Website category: phone
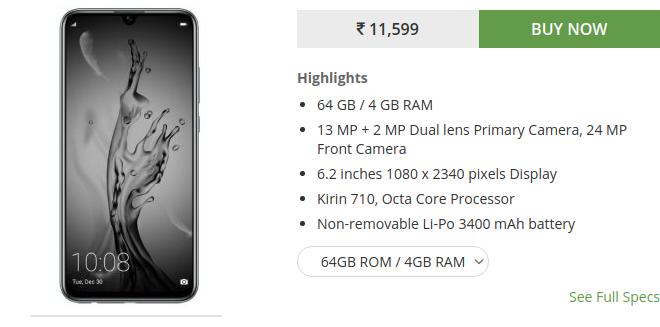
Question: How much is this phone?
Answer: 11,599

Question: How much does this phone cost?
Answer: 11,599

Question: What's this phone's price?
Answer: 11,599

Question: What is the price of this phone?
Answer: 11,599

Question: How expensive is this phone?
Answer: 11,599

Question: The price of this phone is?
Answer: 11,599

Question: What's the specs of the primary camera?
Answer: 13 MP + 2 MP Dual lens Primary Camera

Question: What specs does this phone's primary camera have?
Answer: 13 MP + 2 MP Dual lens Primary Camera

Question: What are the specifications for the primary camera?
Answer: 13 MP + 2 MP Dual lens Primary Camera

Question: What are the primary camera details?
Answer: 13 MP + 2 MP Dual lens Primary Camera

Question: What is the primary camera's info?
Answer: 13 MP + 2 MP Dual lens Primary Camera

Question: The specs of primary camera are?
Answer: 13 MP + 2 MP Dual lens Primary Camera

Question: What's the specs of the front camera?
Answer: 24 MP Front Camera

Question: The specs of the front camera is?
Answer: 24 MP Front Camera

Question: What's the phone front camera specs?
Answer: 24 MP Front Camera

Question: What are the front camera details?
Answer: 24 MP Front Camera

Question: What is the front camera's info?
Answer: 24 MP Front Camera

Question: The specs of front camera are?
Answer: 24 MP Front Camera

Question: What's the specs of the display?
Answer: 6.2 inches 1080 x 2340 pixels Display

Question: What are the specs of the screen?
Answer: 6.2 inches 1080 x 2340 pixels Display

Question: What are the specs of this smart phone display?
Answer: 6.2 inches 1080 x 2340 pixels Display

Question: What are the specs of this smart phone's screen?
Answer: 6.2 inches 1080 x 2340 pixels Display

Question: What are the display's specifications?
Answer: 6.2 inches 1080 x 2340 pixels Display

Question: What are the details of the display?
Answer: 6.2 inches 1080 x 2340 pixels Display

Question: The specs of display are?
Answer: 6.2 inches 1080 x 2340 pixels Display

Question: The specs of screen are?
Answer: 6.2 inches 1080 x 2340 pixels Display

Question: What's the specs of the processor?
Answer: Kirin 710, Octa Core Processor

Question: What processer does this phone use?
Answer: Kirin 710, Octa Core Processor

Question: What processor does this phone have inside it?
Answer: Kirin 710, Octa Core Processor

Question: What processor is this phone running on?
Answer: Kirin 710, Octa Core Processor

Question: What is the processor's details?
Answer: Kirin 710, Octa Core Processor

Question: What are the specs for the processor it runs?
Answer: Kirin 710, Octa Core Processor

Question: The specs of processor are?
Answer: Kirin 710, Octa Core Processor

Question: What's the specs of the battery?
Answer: Non-removable Li-Po 3400 mAh battery

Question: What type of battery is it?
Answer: Non-removable Li-Po 3400 mAh battery

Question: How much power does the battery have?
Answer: Non-removable Li-Po 3400 mAh battery

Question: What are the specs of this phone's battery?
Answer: Non-removable Li-Po 3400 mAh battery

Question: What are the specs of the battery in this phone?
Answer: Non-removable Li-Po 3400 mAh battery

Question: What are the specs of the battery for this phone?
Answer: Non-removable Li-Po 3400 mAh battery

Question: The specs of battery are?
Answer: Non-removable Li-Po 3400 mAh battery